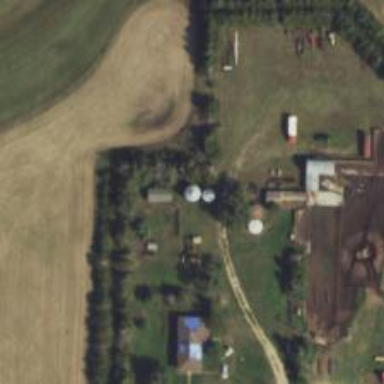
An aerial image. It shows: Silo.